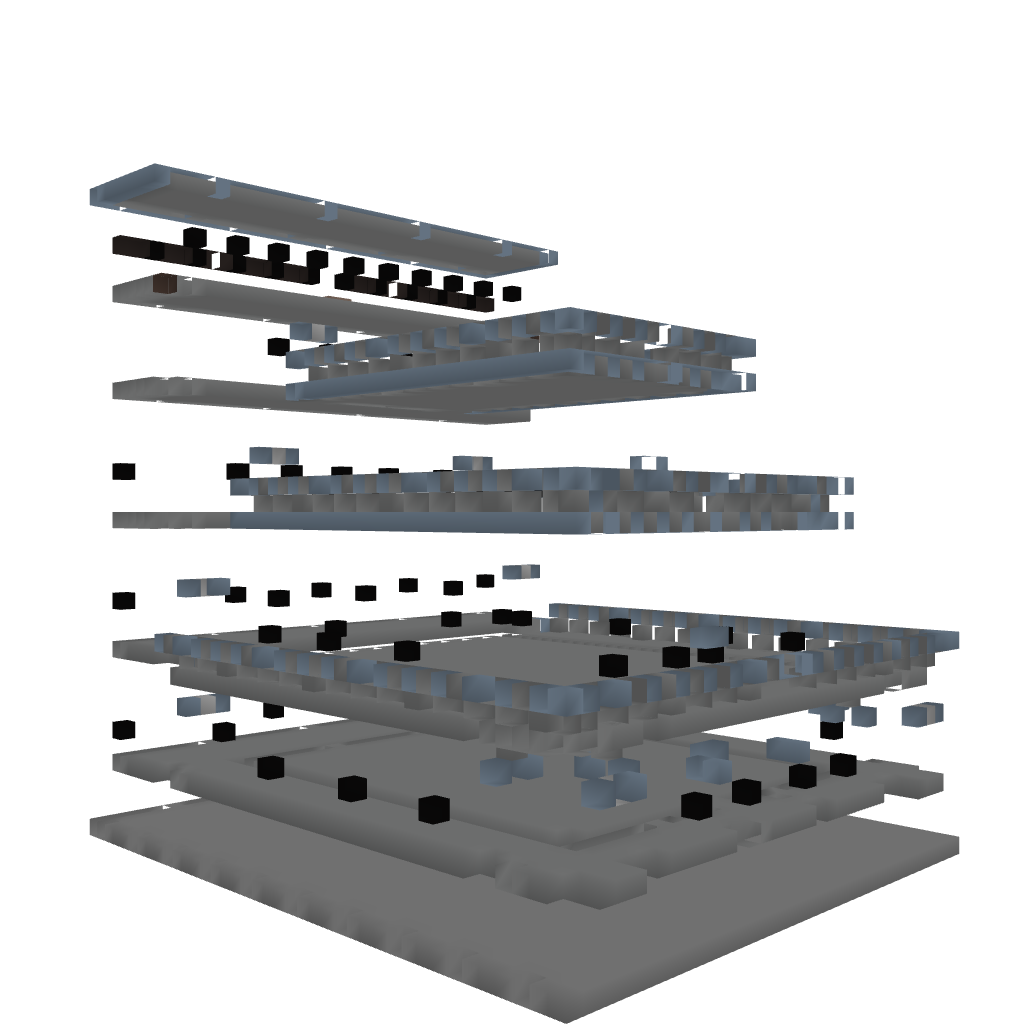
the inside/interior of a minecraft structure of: City Capital Fortress